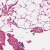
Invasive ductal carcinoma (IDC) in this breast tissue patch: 0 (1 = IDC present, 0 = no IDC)